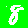
Digit: 8